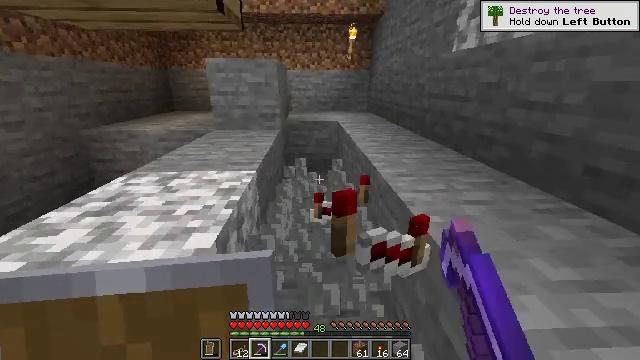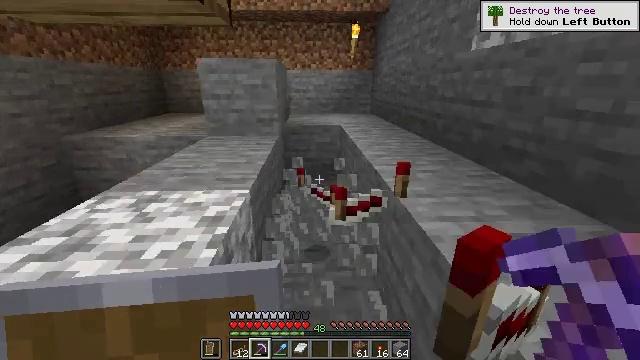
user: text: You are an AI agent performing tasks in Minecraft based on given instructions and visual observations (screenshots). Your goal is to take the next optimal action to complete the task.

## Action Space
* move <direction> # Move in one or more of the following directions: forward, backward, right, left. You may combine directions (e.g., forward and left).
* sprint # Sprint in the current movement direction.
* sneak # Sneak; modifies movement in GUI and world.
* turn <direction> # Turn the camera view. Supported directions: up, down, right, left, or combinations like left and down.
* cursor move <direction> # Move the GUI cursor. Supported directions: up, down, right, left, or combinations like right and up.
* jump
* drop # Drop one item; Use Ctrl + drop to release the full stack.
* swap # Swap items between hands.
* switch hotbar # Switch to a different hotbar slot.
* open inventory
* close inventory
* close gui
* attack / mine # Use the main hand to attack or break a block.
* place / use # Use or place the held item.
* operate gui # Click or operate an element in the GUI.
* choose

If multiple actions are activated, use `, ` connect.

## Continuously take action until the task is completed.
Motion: motion action
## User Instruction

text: Recycle the repeater from a redstone circuit.
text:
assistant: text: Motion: move forward, attack / mine
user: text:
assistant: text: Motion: no_op